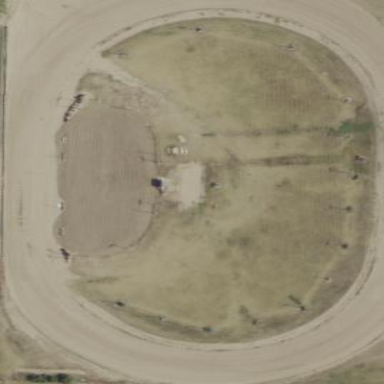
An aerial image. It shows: Dirt raceway for motor sports.